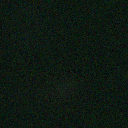
Screen state: off